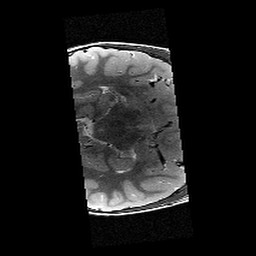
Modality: T2w
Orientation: axial
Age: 9
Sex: male
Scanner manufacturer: siemens
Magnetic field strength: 3 T
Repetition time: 9.23 s
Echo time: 0.067 s